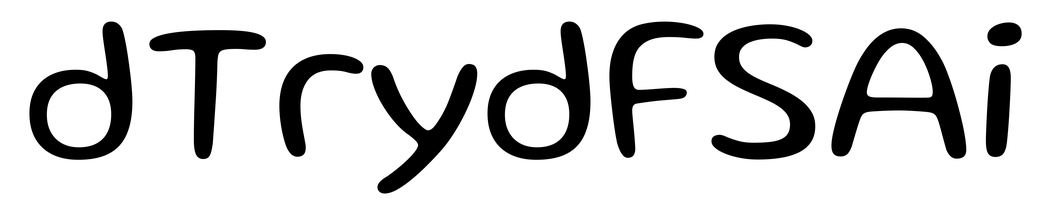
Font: Gluten_Light